Question: '''
<table>
<?php
$ft = fopen("b.txt", "r");
if (!$ft) {
print "No accounts";
} else {
$data=file("b.txt");
foreach ( $data as $line ) {
$line=rtrim($line);
list($a, $b, $c, $d, $e, $f, $g, $h, $i, $j, $k)=explode(" ",$line);
echo "<tr><th>$a</th><th>$g</th><th>$b</th><th>$h</th>";
echo '<form action="check1.php" method="post">
<th><input type="submit" value="Decline" name="Edit"></th>
</form></tr>';
} /*END foreach*/
} /*END if else*/ ?>
</table>
'''
The 'b.txt' contains:
'''
a lbc LA <PHONE> <PHONE> 2@email.com 23 412 <PHONE> w@emil.com 4444-02-13
ako fedex LA <PHONE> <PHONE> A@email.com ala fornia <PHONE> a@email.com 2004-04-23
'''
This will display a two-row table in a form of HTML, and in the end of the row there is a 'decline' button (see image below).

The question is, where should I put this:
'''
if (isset($_POST['Edit'])) {
$delete = $a;
echo $delete;
}
'''
so that if I click the first decline button, it will display "a", and if I click the second one it will display "ako"?
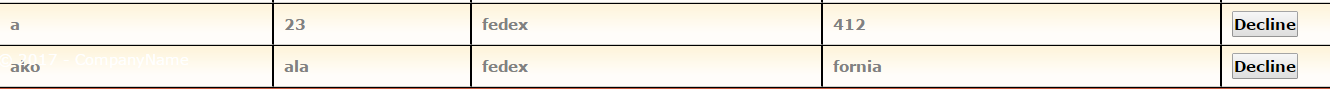
Answer: Use '<button>' instead of submit, then try something like this:
'''
echo '<button type="submit" value="' . $a .'" name="btnDecline">DECLINE</button>'
if(isset($_POST['btnDecline']))
{
$delete = $_POST['btnDecline'];
echo $delete;
}
'''